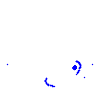
Particle: electron